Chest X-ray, PA view. Patient: 67 years old, sex M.
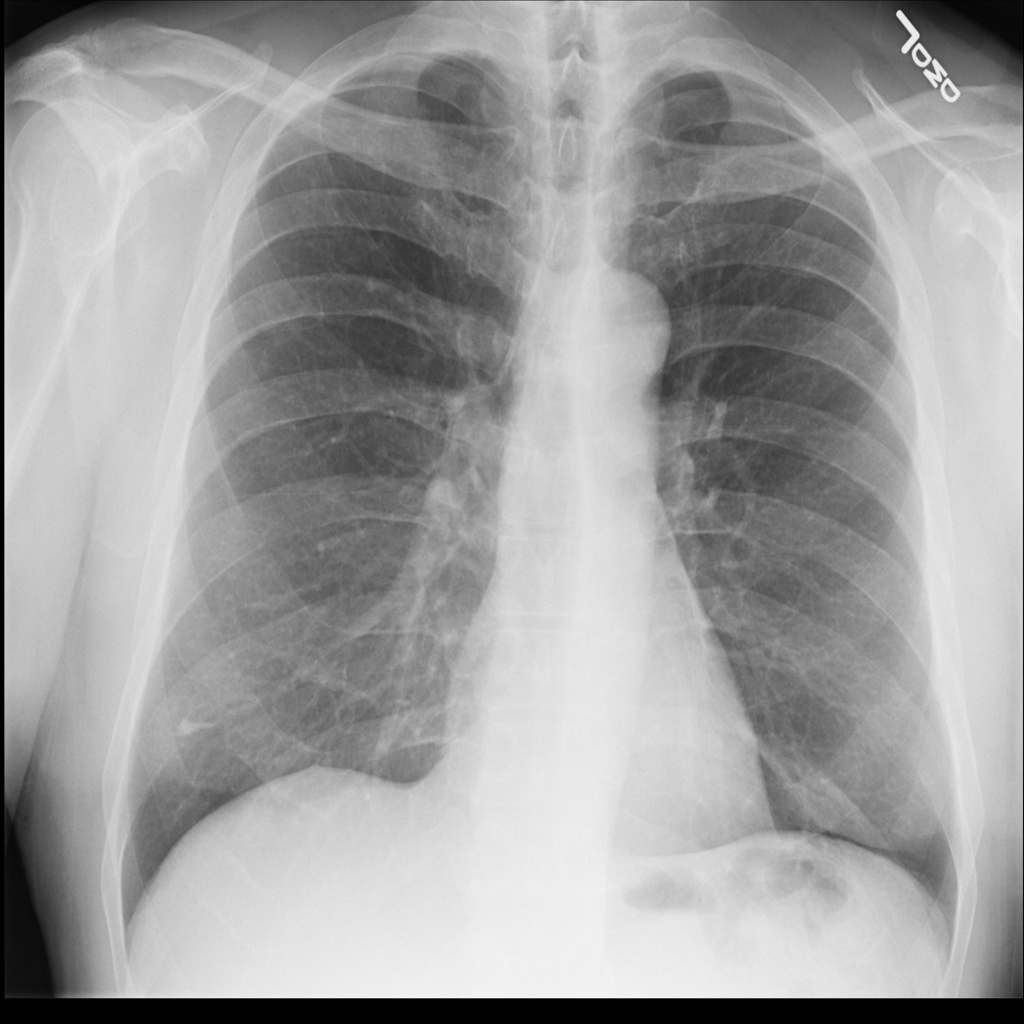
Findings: No Finding